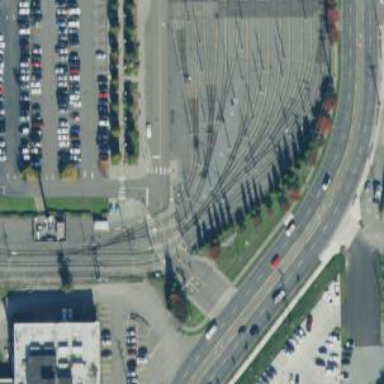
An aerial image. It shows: Tram crossing on the railway.